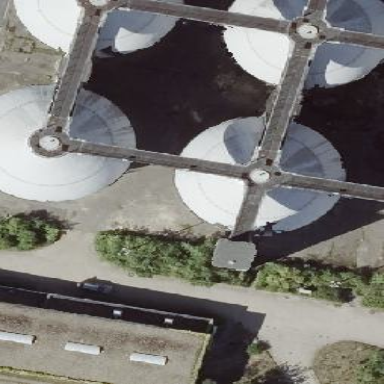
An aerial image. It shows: Building with storage tank.